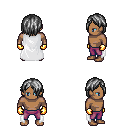
a pixel art fantasy rpg character, male body template, human, dark skin, white cape, magenta pants, gray bangs hairstyle, gold gloves, four views (front, back, left, right), 2x2 character sprite sheet, small pixel art, hard edges, no anti-aliasing